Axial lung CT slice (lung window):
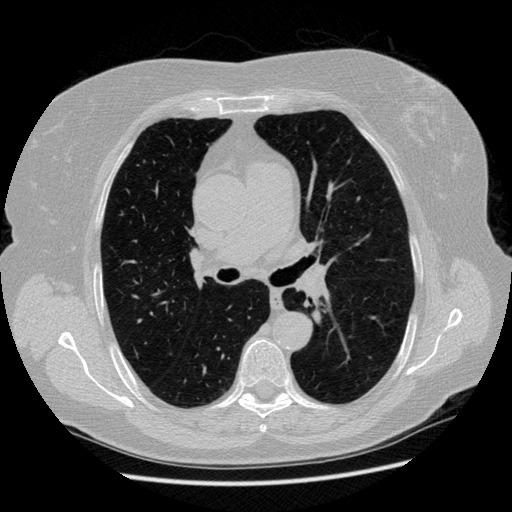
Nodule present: no